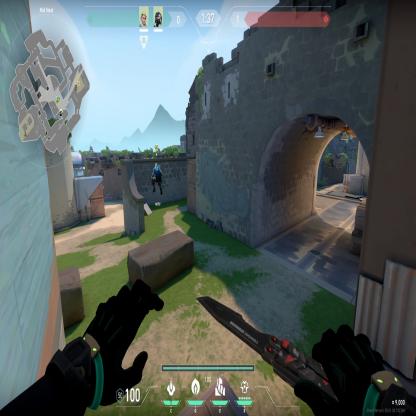
Label: teammate